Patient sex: M
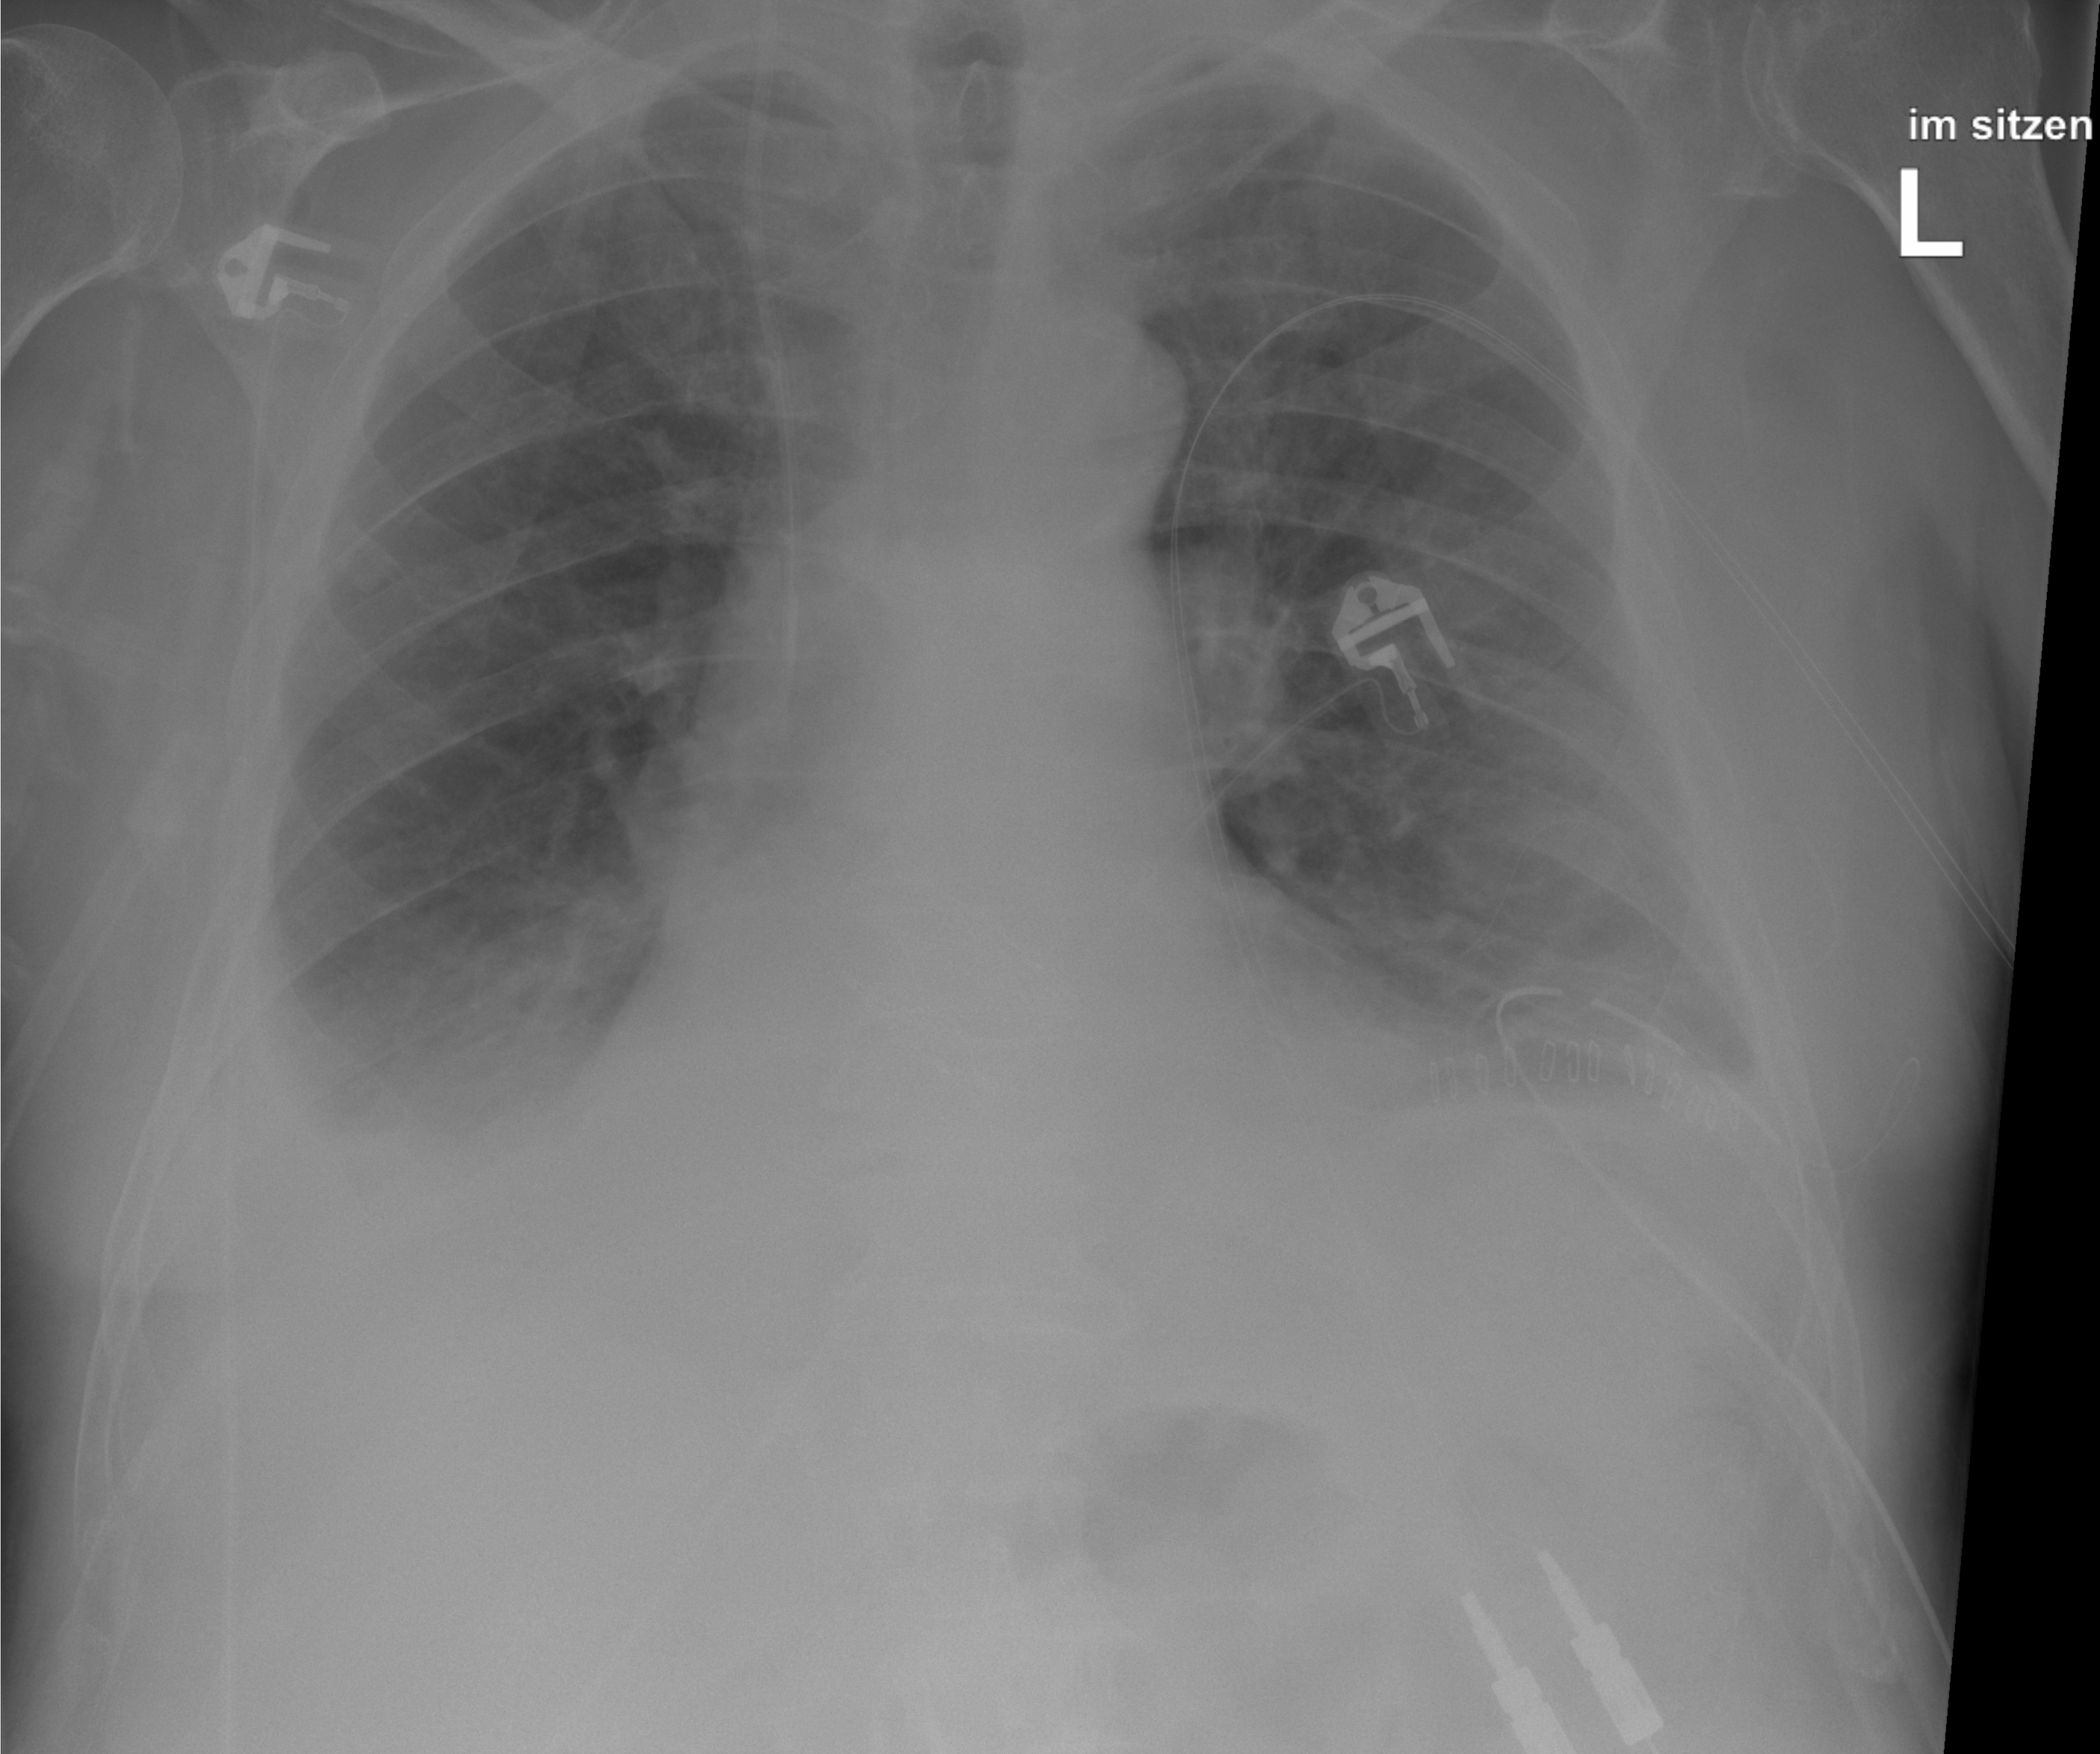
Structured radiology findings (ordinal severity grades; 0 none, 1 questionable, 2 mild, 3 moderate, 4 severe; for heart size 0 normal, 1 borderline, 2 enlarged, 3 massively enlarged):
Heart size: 2
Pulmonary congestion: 2
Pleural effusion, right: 2
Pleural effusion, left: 1
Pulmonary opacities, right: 0
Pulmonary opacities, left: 0
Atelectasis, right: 2
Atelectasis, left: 2